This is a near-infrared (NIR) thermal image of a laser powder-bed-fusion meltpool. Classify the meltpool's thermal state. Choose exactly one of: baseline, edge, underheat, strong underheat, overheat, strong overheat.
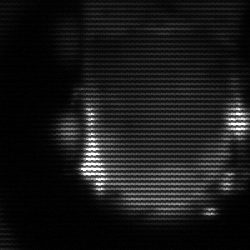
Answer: baseline